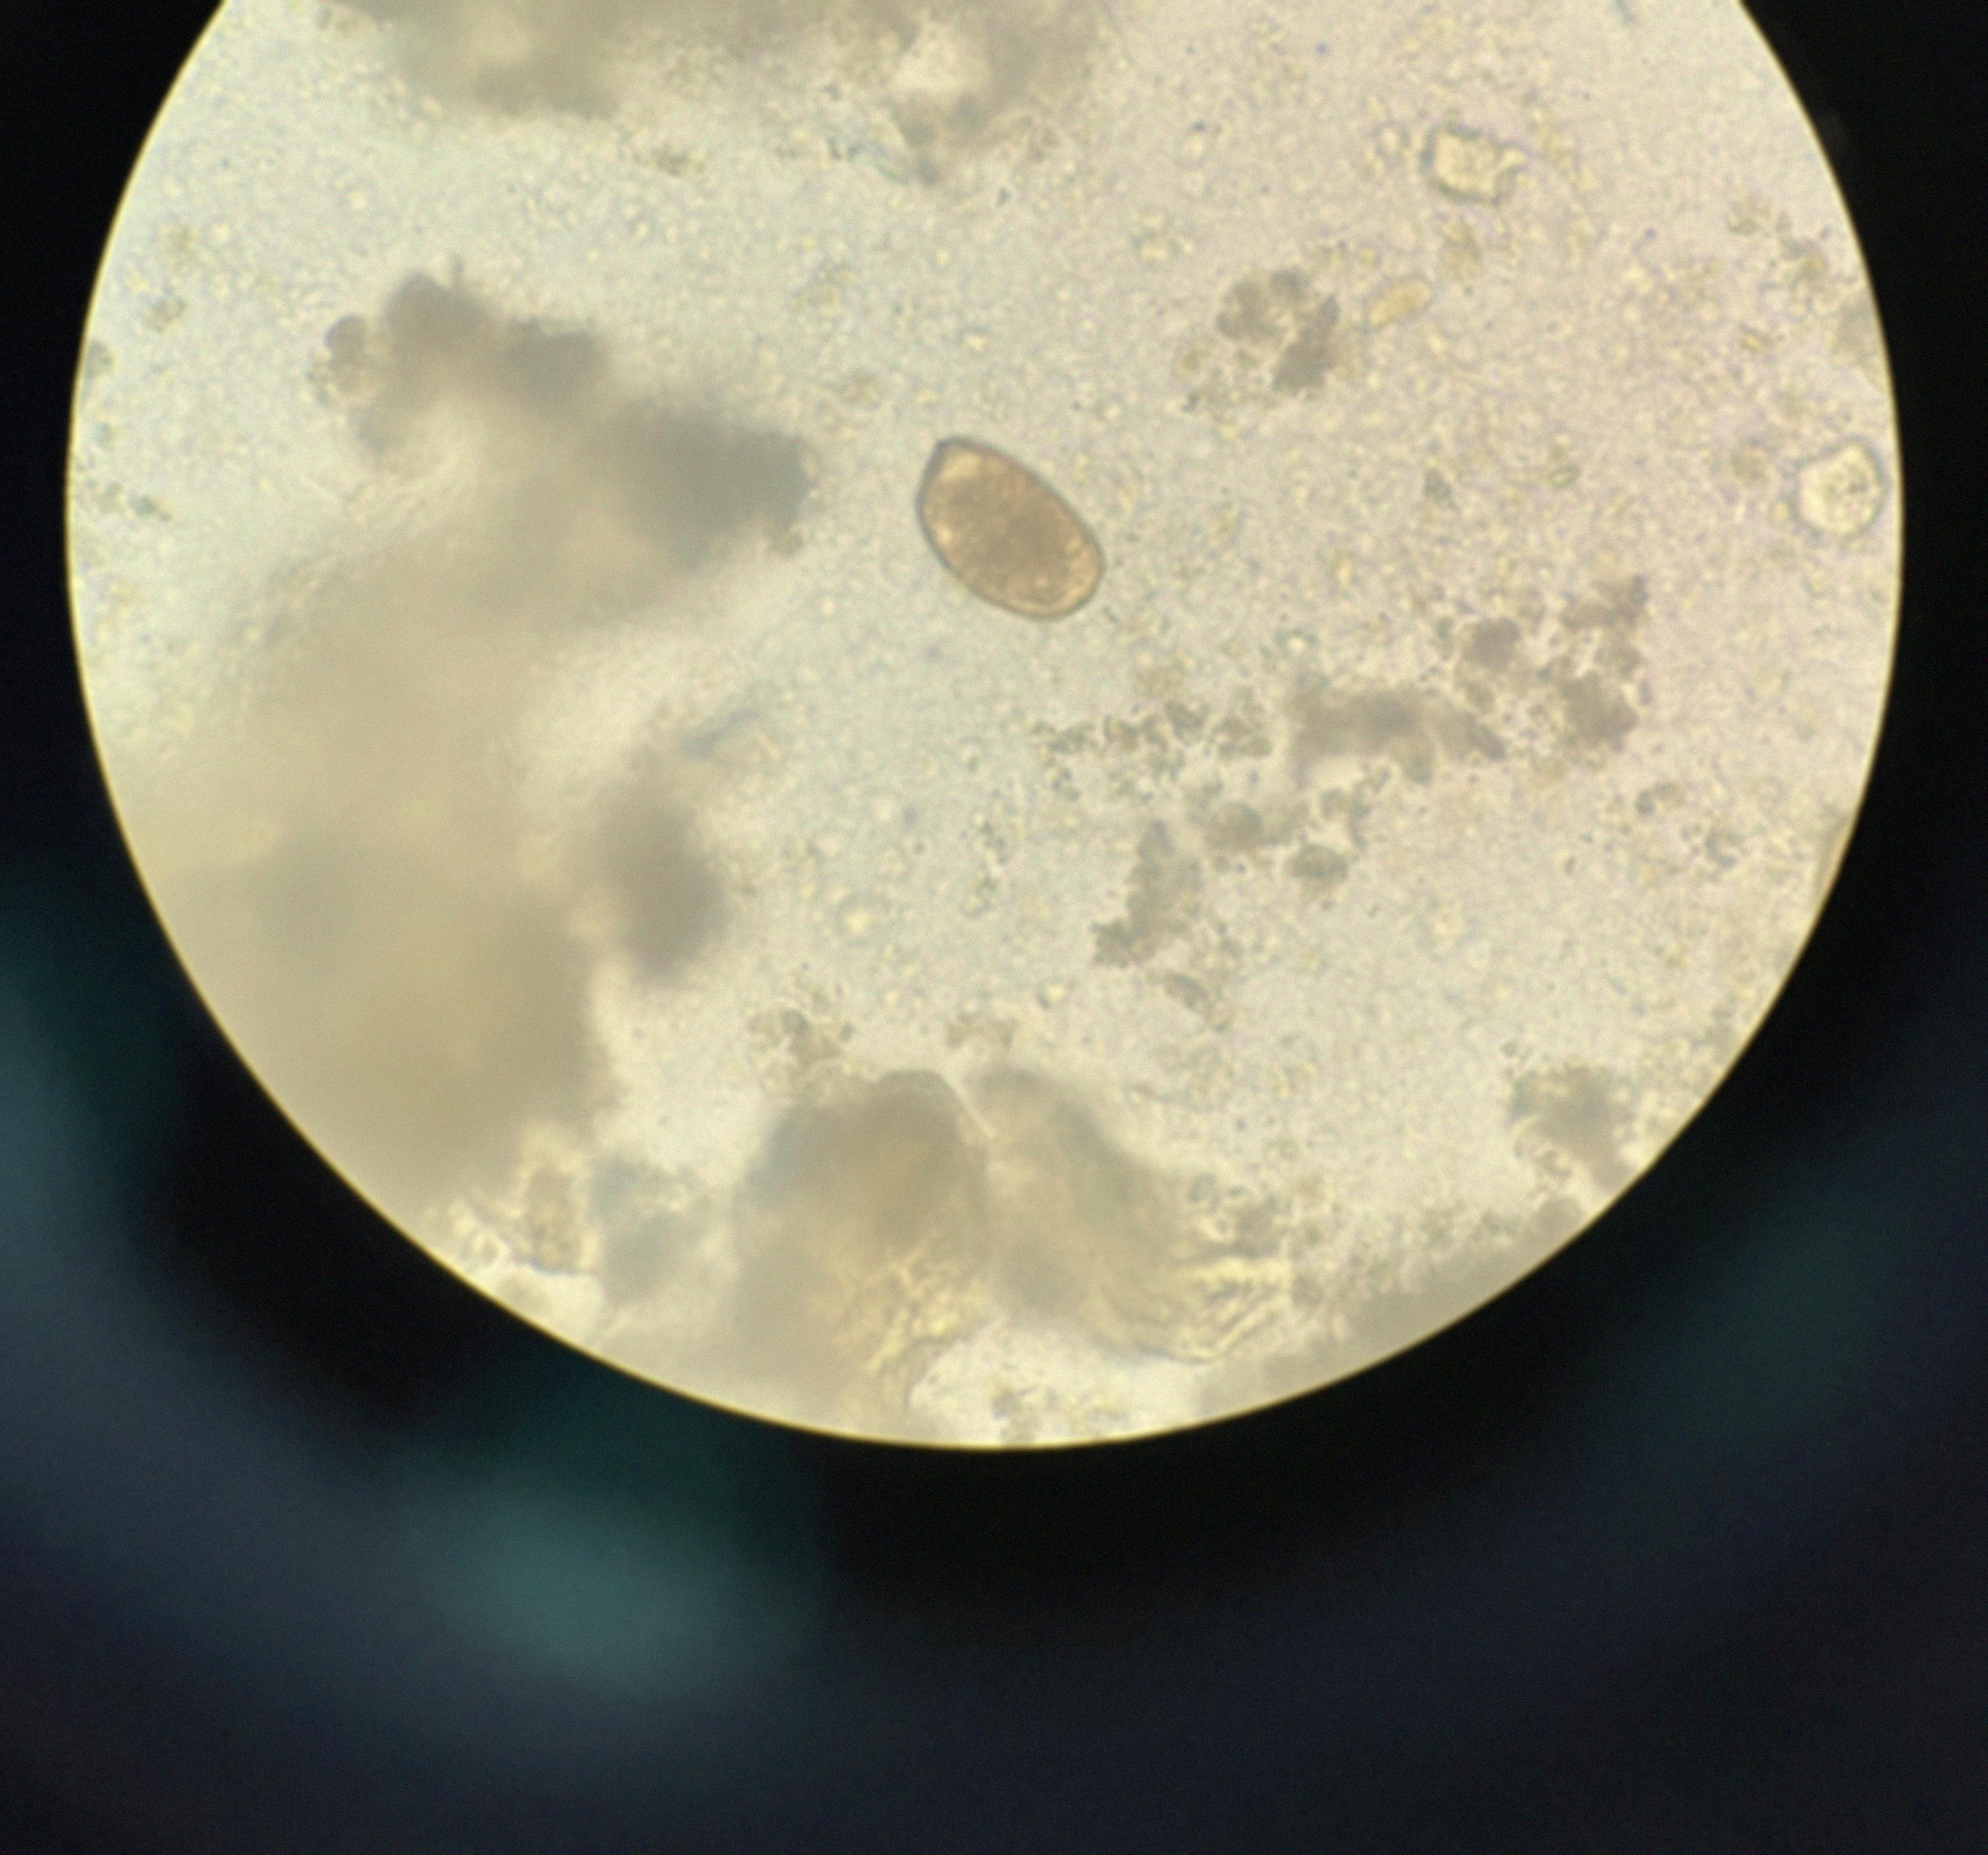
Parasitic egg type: Paragonimus spp